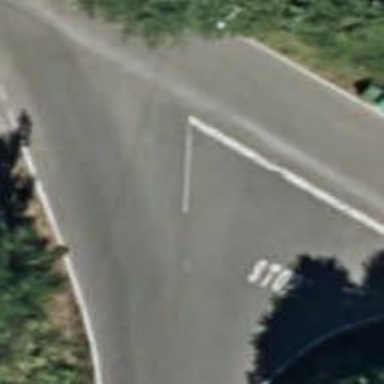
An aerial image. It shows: Stop road.